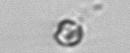
Label: nanoplankton_mix